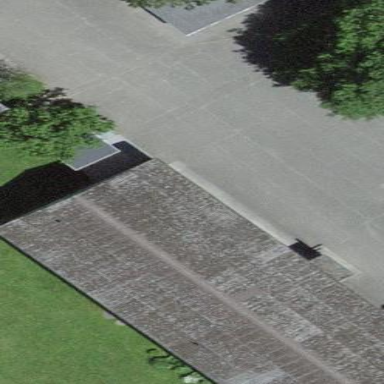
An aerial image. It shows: School building.